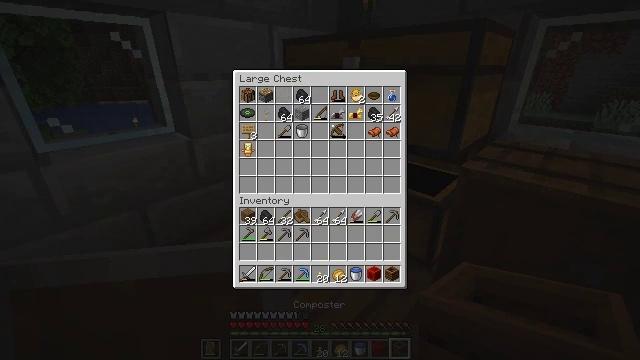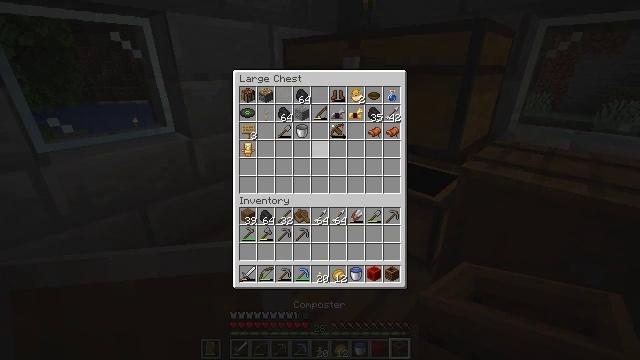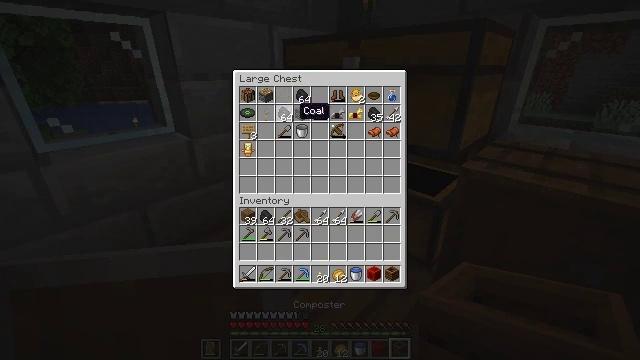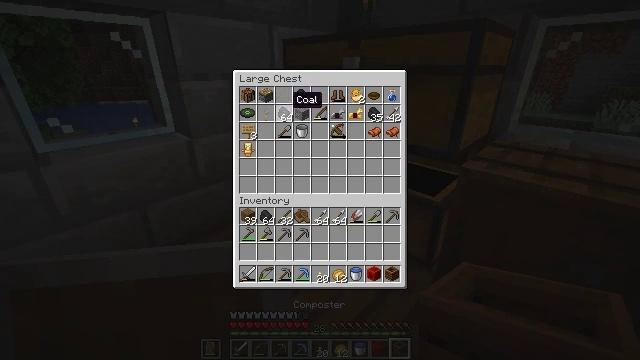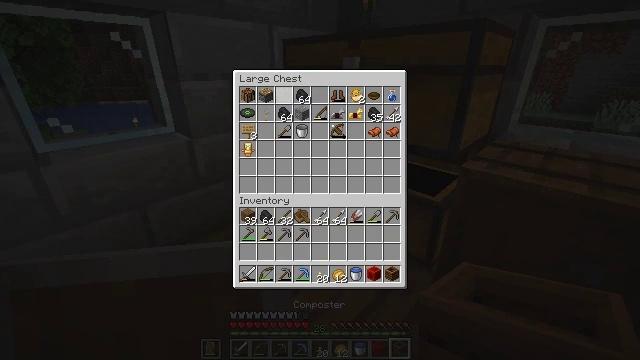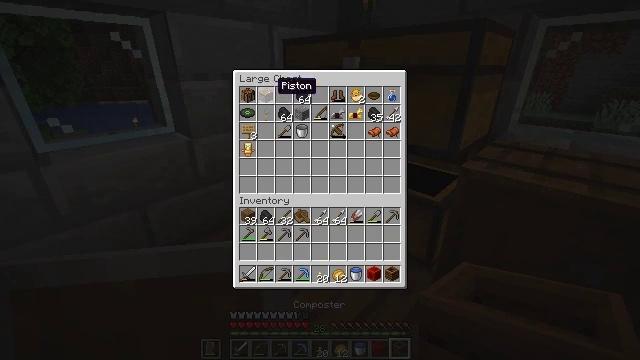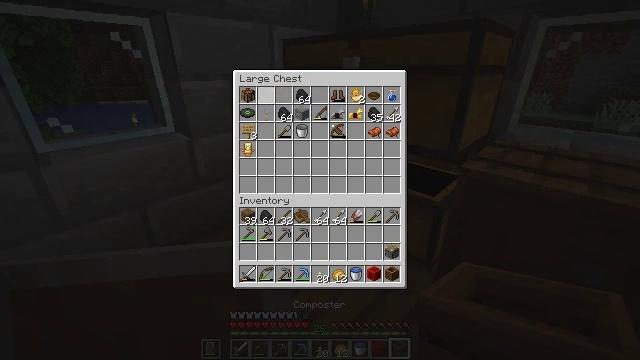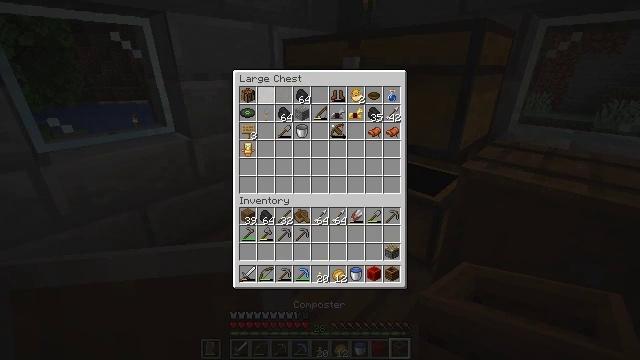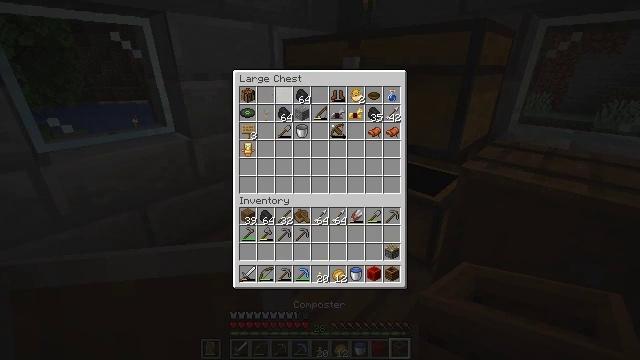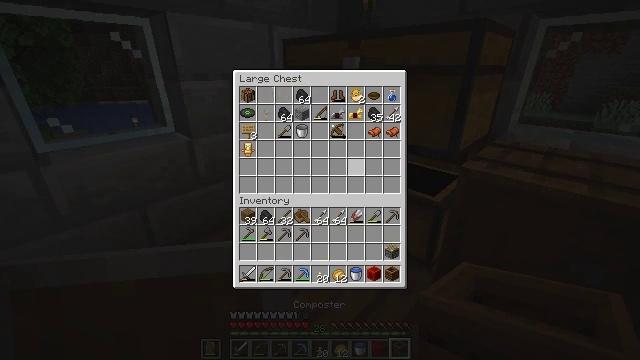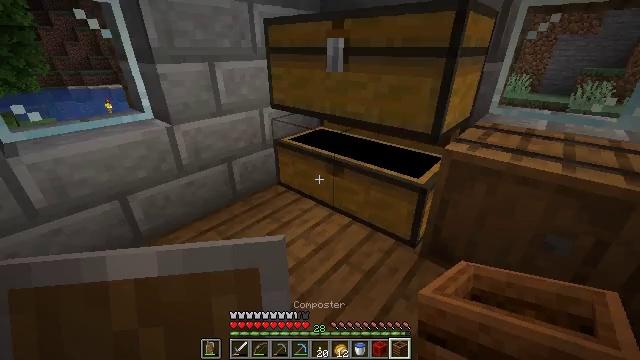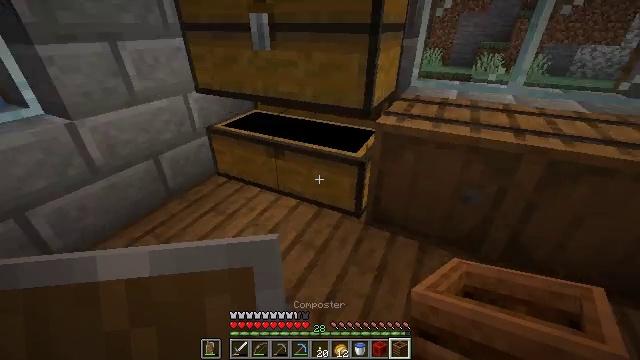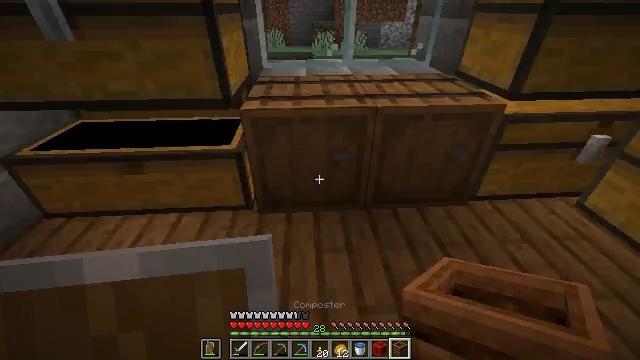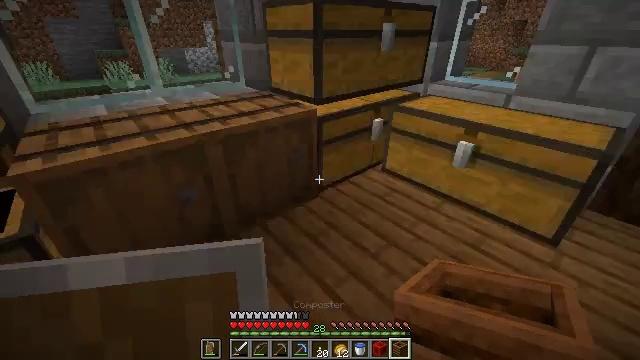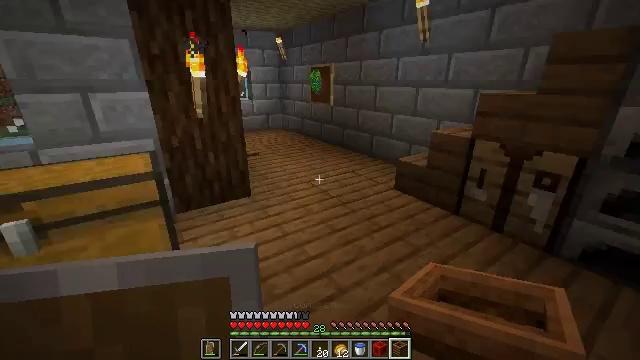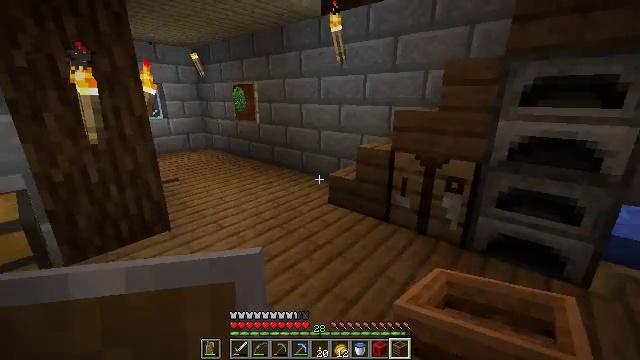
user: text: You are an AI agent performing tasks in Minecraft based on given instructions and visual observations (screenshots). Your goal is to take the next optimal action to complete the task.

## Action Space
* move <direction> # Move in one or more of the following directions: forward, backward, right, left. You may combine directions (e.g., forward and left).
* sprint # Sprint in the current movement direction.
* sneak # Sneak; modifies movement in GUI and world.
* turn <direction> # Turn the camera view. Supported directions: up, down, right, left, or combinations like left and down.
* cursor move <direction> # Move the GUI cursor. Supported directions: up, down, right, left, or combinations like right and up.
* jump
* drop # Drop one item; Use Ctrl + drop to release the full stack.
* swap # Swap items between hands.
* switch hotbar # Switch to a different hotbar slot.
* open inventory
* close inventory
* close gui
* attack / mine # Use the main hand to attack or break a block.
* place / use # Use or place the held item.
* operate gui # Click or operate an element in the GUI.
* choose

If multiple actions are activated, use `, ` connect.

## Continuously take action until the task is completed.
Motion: motion action
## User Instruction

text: Gather wheat by left-clicking on it.
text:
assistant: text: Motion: cursor move left and up
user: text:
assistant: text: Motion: cursor move left and up
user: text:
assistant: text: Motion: cursor move up
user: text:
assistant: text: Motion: sneak, cursor move left
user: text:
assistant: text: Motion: sneak, cursor move left and up
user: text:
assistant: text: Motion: sneak, operate gui
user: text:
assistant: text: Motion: sneak, operate gui
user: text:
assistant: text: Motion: sneak, cursor move right and down
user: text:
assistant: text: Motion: cursor move right and down
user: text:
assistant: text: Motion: cursor move right and down
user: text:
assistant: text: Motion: turn right and down, close gui
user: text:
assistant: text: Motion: turn right and down
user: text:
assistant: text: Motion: turn right and up
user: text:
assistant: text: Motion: move forward, turn right and up
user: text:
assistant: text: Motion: move forward, turn right and up
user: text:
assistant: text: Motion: move forward
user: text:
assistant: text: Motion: move forward, sprint
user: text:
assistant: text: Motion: move forward, sprint
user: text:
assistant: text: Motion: move forward, sprint
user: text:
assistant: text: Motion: move forward, turn left
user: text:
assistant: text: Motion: move forward, turn left and up
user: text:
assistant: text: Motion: move forward, turn left
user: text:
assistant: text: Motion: move forward, switch to hotbar 1
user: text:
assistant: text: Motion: move forward, switch to hotbar 1
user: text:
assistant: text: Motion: move forward, switch to hotbar 1
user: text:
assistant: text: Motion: move forward
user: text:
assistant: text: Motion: move forward, turn left and down
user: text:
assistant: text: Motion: move forward
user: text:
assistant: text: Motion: move forward
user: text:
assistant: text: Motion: move forward, turn left